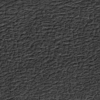
Label: not_dusty